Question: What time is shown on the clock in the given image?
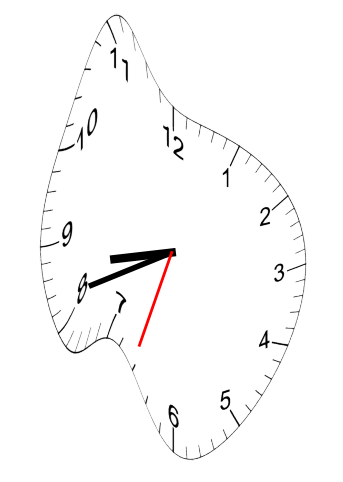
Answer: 08:41:33